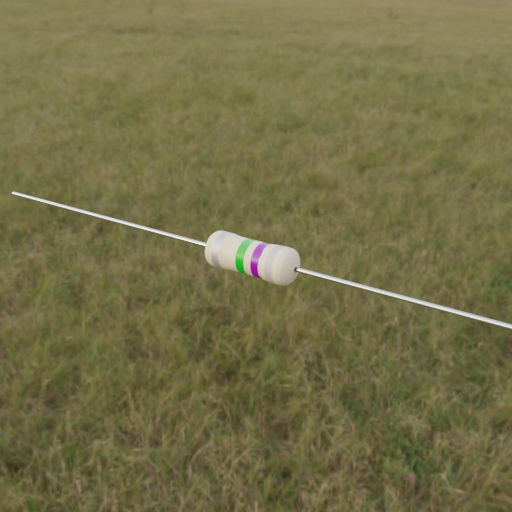
Resistor colour bands (in order): silver, green, violet, silver